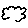
Label: cloud